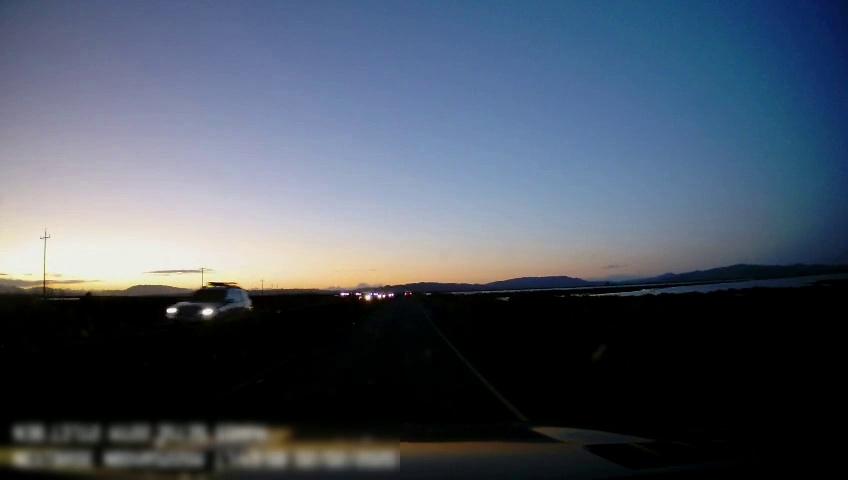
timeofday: Dusk/Dawn/Twilight
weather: Sunny
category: Drivable Space
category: Vehicles | SUV
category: Lanes | Current Lane
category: Lanes | Alternate Lane